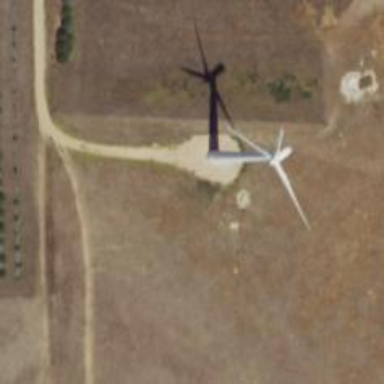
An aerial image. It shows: Wind generator powered by horizontal axis wind turbine.